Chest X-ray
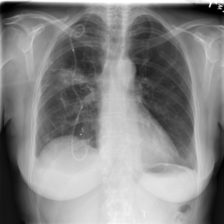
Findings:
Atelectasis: negative
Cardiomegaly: negative
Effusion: negative
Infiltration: negative
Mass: negative
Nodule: negative
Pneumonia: negative
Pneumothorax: positive
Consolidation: negative
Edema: negative
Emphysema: negative
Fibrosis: negative
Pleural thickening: negative
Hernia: negative